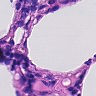
Metastatic tissue present: no